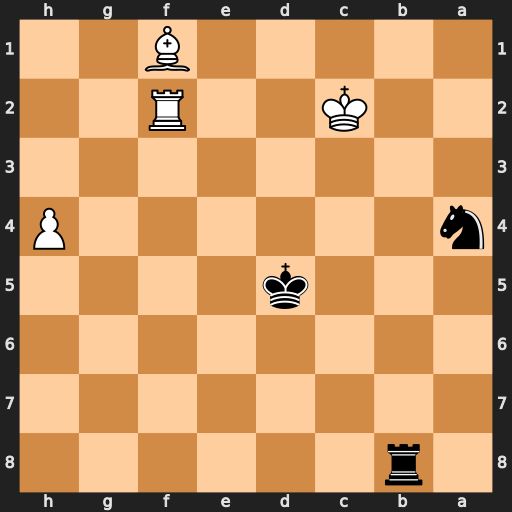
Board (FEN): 1r6/8/8/3k4/n6P/8/2K2R2/5B2
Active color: b
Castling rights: -
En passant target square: -
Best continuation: Rb2+ Kd3 Rxf2